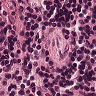
Metastatic tissue present: no